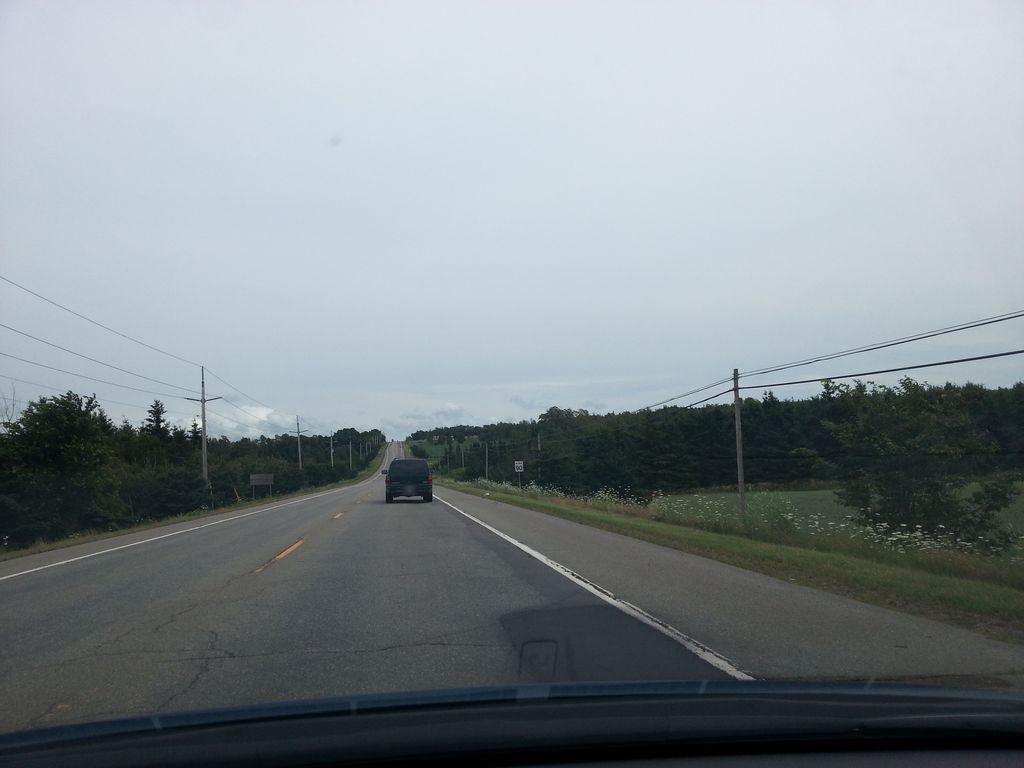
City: charlottetown